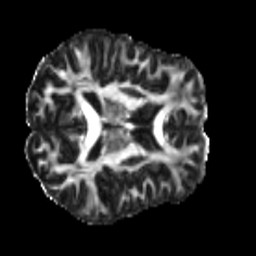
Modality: FA
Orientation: axial
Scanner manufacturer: siemens
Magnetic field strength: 3 T
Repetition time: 4 s
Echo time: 0.0594 s